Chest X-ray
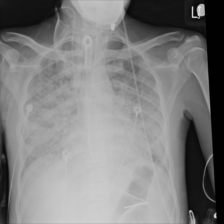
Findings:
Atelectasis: negative
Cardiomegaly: negative
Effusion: negative
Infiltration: negative
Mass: negative
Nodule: negative
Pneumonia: negative
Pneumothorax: negative
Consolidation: negative
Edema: negative
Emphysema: negative
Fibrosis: negative
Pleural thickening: negative
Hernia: negative